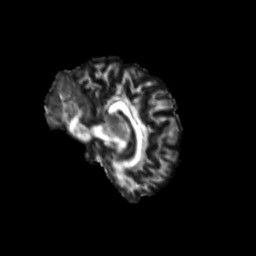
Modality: FA
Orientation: sagittal
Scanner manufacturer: siemens
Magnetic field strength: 3 T
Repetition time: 9.2 s
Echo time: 0.084 s